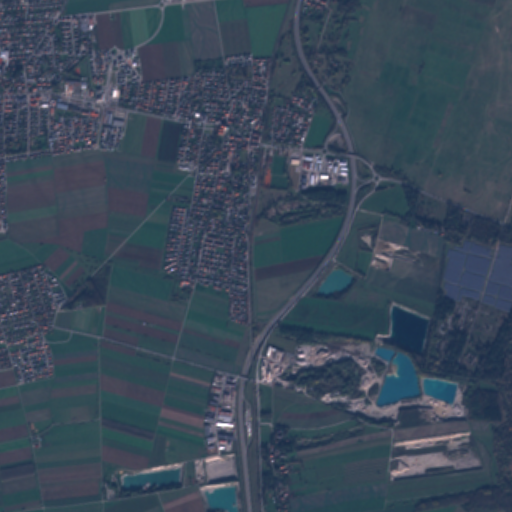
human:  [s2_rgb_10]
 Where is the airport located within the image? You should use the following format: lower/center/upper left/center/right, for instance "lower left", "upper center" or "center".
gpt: The airport is located in the upper right of the image.
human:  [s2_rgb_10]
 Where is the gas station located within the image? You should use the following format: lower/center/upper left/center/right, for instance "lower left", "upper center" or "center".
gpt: The gas station is located in the upper center of the image.
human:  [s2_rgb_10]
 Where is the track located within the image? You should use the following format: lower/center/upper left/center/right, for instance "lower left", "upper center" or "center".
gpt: The track is located in the center of the image.
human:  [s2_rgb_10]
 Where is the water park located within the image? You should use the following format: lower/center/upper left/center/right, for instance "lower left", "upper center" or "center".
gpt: The water park is located in the upper left of the image.
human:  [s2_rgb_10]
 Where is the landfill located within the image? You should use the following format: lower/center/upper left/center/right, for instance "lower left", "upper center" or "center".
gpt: There is no landfill in the image.